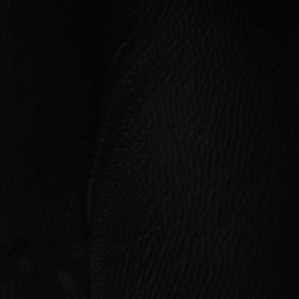
Label: frost